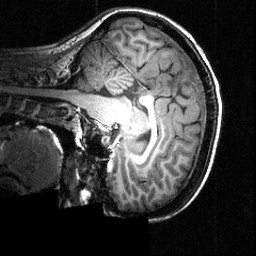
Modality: T1w
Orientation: sagittal
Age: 26
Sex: female
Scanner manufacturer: siemens
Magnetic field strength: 3.951 T
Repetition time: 1.5 s
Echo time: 0.00335 s